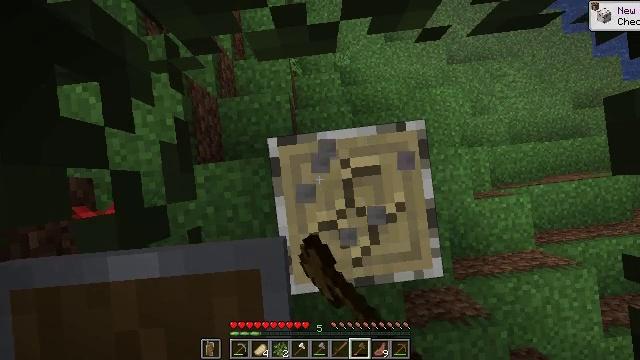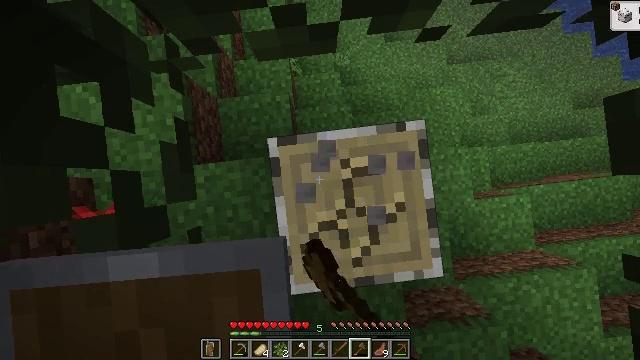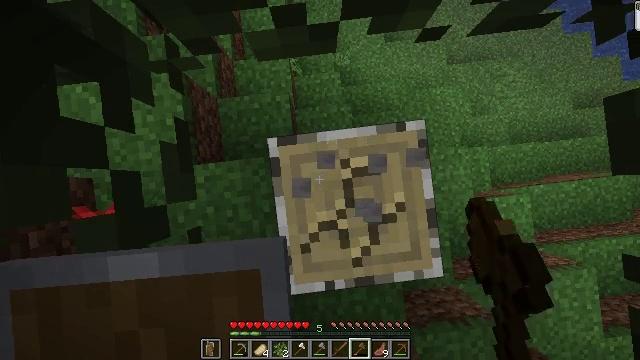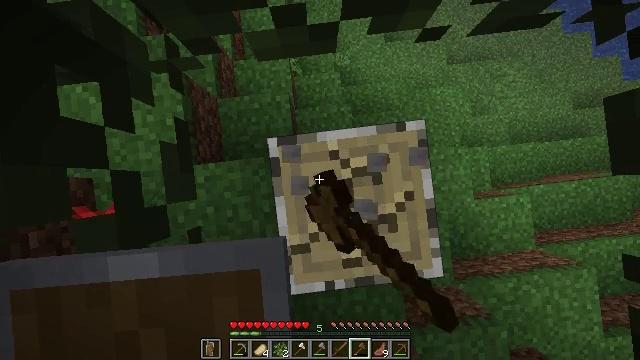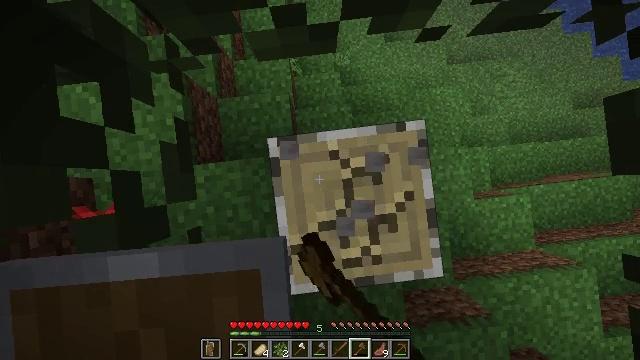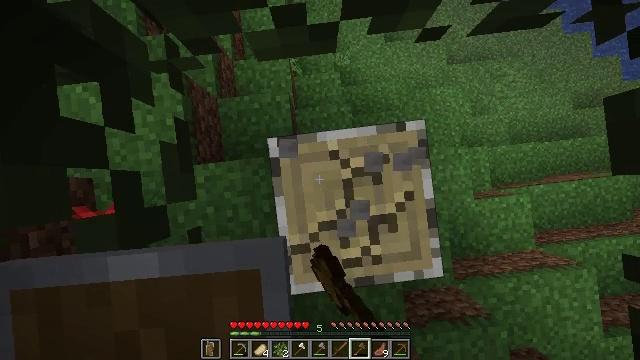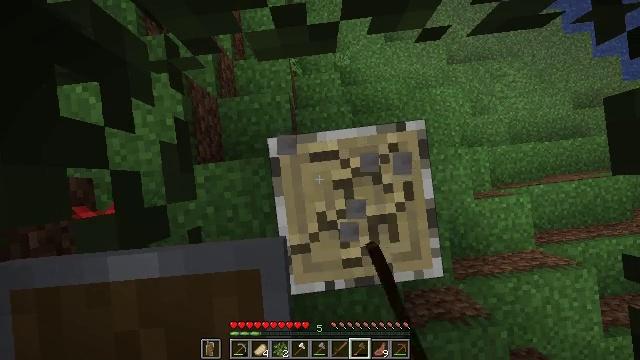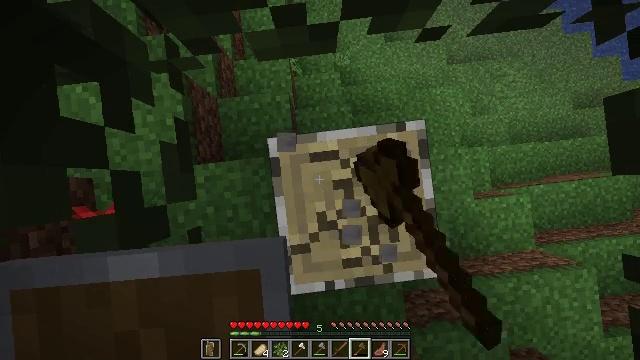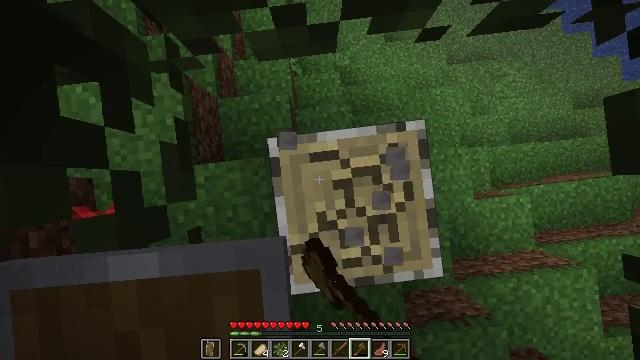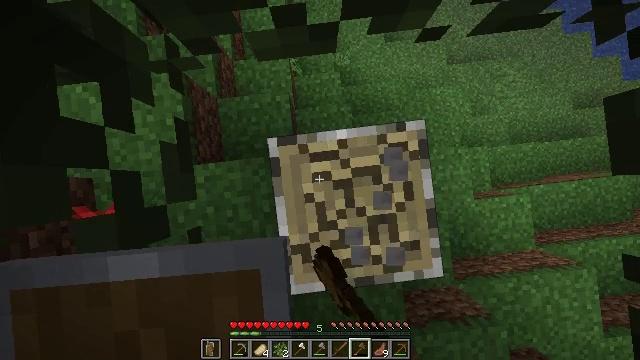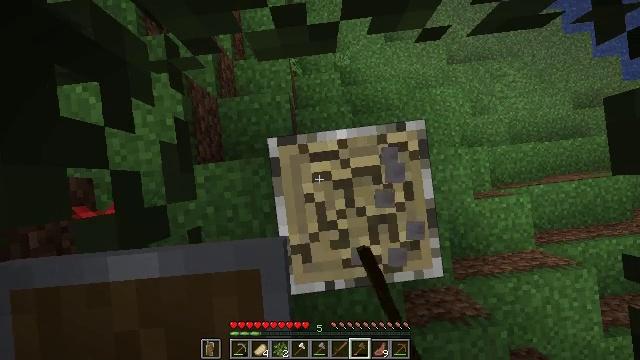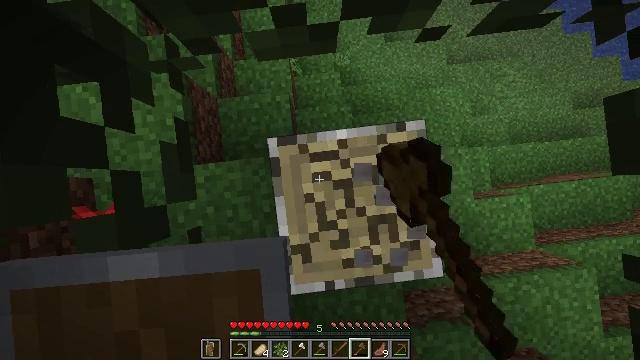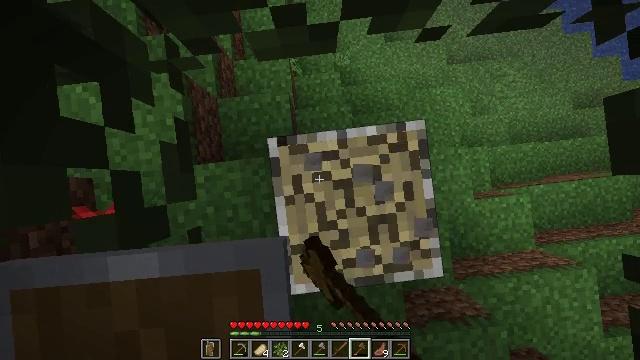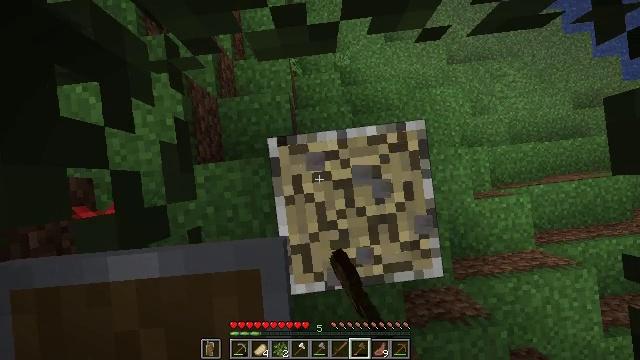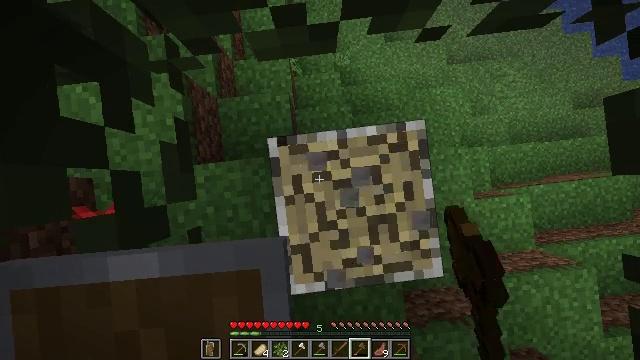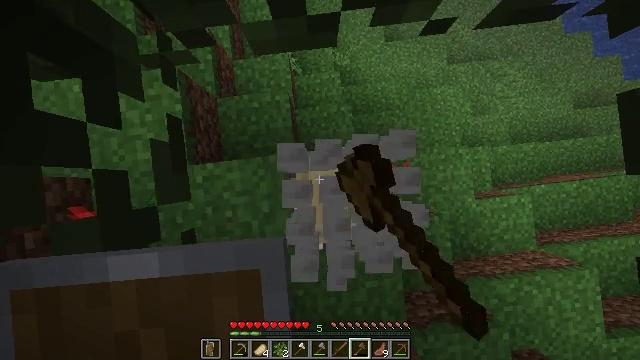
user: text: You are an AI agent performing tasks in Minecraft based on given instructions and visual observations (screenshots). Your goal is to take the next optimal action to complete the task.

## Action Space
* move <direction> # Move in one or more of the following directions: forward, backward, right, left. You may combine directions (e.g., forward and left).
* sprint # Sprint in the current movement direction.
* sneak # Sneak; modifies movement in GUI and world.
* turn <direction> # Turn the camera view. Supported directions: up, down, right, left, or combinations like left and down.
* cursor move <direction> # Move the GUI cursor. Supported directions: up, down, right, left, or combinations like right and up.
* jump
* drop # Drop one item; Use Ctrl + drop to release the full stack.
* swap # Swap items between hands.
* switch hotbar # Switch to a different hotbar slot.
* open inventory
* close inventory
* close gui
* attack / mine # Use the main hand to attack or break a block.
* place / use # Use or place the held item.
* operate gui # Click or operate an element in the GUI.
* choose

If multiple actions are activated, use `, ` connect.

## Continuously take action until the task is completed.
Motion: motion action
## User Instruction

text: Mine the birch log from the tree.
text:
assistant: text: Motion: attack / mine
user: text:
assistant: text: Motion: attack / mine
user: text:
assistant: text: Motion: attack / mine
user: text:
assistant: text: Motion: attack / mine
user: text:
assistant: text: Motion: attack / mine
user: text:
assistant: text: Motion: attack / mine
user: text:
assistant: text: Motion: attack / mine
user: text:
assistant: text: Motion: attack / mine
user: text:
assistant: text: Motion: attack / mine
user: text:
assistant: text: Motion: attack / mine
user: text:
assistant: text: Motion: attack / mine
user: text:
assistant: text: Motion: attack / mine
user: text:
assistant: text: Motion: attack / mine
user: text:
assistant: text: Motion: attack / mine
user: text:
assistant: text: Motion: attack / mine
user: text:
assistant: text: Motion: attack / mine
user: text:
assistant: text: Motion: attack / mine
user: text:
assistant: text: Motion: attack / mine
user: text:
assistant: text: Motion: attack / mine
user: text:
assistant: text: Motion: attack / mine
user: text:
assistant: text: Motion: attack / mine
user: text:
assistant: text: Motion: attack / mine
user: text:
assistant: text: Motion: attack / mine
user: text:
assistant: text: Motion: no_op
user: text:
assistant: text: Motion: turn left and up
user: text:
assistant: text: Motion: no_op
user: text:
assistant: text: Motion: no_op
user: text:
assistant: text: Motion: no_op
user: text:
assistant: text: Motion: no_op
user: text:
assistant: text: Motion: no_op